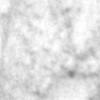
Label: no_change